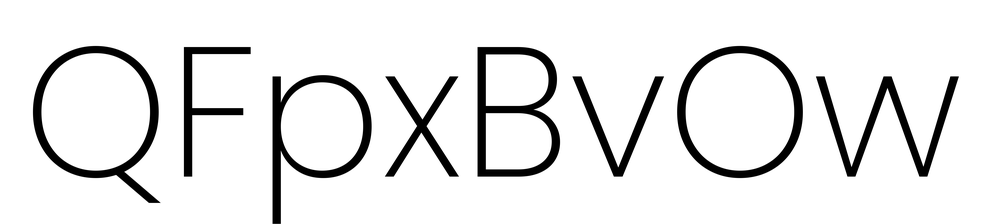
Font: Poppins-ExtraLight